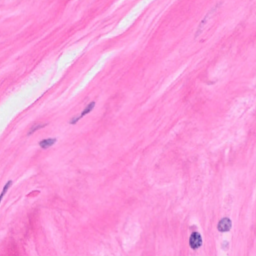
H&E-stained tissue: Breast